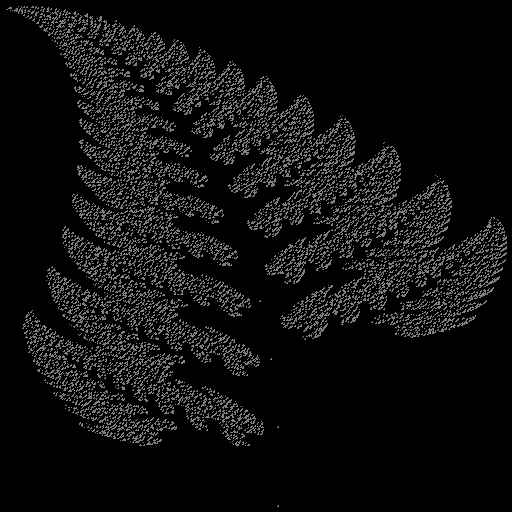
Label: fern